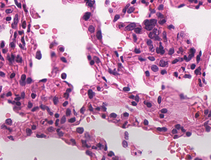
Tumor epithelial tissue: no
Tumor-associated stroma tissue: no
Normal tissue: yes